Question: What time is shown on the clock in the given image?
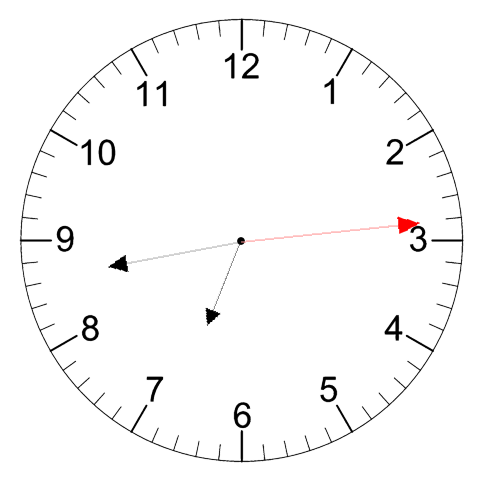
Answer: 06:43:14